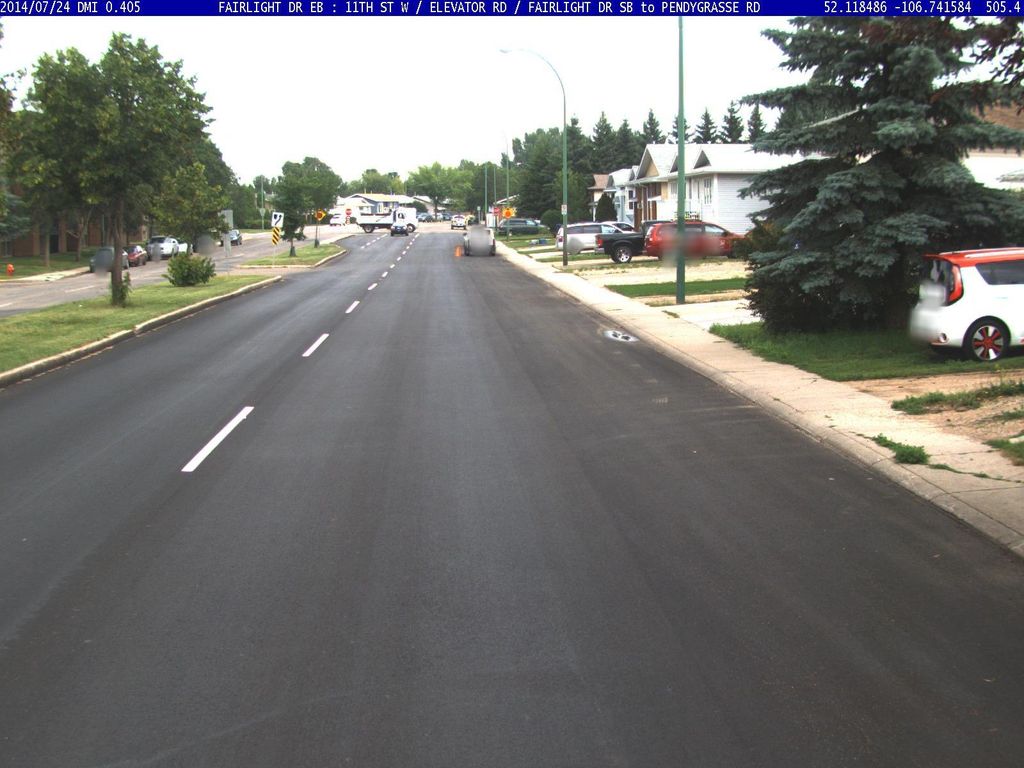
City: saskatoon